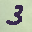
Label: 3